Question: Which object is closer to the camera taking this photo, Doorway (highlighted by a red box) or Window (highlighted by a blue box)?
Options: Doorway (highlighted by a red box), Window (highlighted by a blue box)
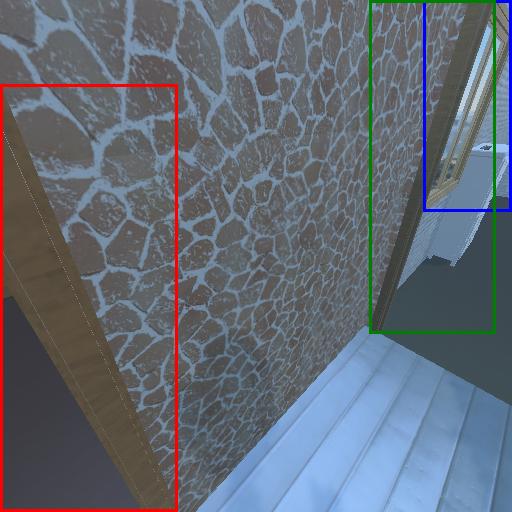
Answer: Doorway (highlighted by a red box)